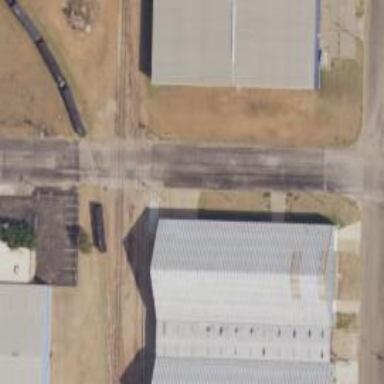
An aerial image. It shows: Railway level crossing.